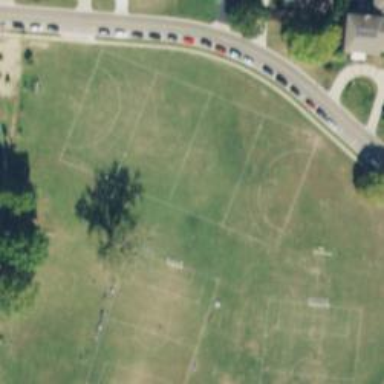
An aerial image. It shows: Soccer pitch for outdoor sports and leisure activities.